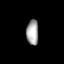
Tissue: lung
Cell type: Endothelial cells
Senescence score: 0.6551
Nuclear area (px): 305
Mean DAPI intensity: 162.364